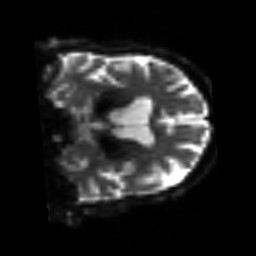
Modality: sbref
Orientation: coronal
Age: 75
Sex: male
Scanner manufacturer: siemens
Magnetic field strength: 3 T
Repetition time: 3.2 s
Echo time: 0.081 s